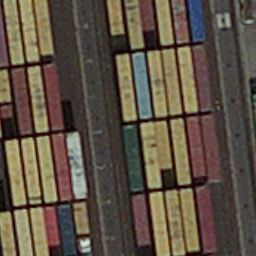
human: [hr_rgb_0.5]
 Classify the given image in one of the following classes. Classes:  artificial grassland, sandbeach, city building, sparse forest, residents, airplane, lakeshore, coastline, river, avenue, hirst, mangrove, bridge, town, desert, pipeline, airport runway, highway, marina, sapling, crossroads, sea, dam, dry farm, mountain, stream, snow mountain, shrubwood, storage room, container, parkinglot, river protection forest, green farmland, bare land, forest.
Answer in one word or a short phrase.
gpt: container